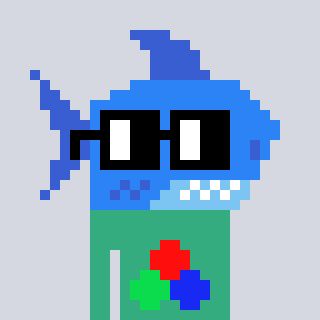
a pixel art character with square black glasses, a shark-shaped head and a teal-colored body on a cool background